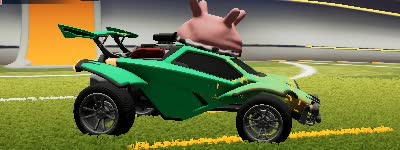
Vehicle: octane